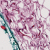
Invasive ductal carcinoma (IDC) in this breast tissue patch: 0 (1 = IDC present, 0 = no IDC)